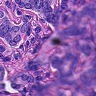
Metastatic tissue present: yes